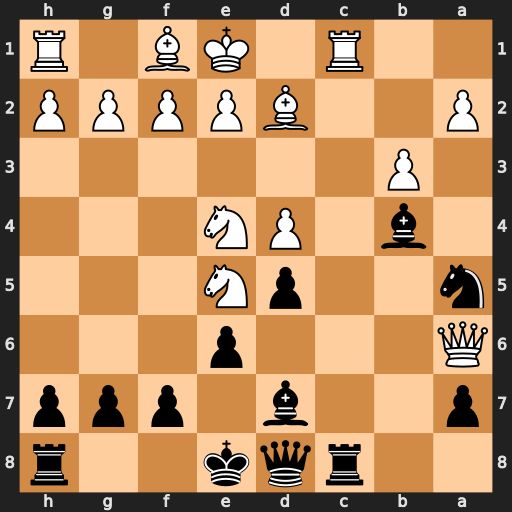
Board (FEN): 2rqk2r/p2b1ppp/Q3p3/n2pN3/1b1PN3/1P6/P2BPPPP/2R1KB1R
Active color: b
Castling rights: Kk
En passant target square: -
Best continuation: Rxc1#